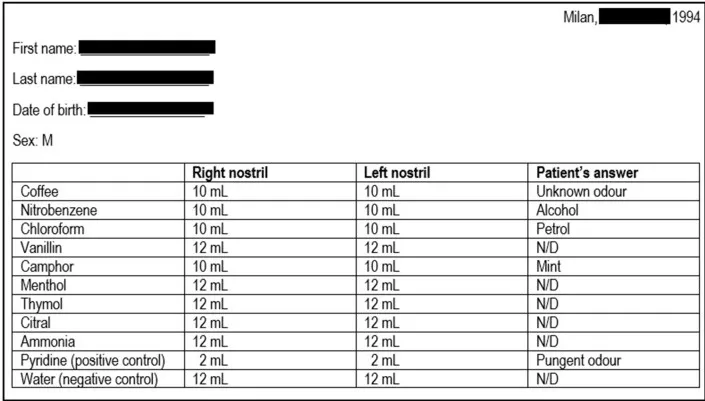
Results of the sniff test performed at patient's first referral. The first column indicates the 10 odorants employed; the second and the third columns indicate the minimum amount of each substance that the patient was able to detect on the right or left nostril, respectively (first threshold); in normal individuals, the first threshold is generally <3 mL. The patient was also asked to identify the substances, and the patient's answers are reported in the last column. The results are consistent with a severe smell defect. N/D, not detected.
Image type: pathology (fish)